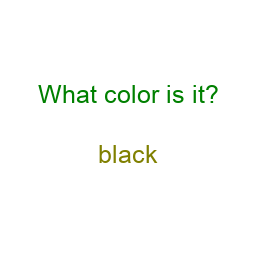
Color: olive
Color name shown: black
Background color: white
Question text color: green